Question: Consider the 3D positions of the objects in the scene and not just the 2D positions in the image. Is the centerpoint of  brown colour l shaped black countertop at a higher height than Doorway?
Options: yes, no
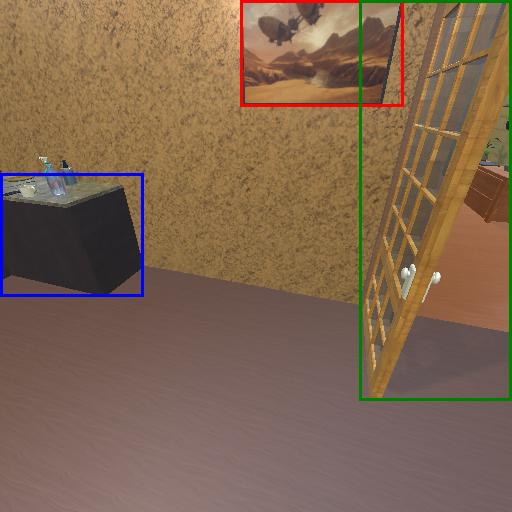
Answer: yes